Question: I am having couple of problems with implementing 'login form in bootstrap 3 in navbar'.
I have attached the image below:
1. I want "Remember me" and "Forgot password" to align with input boxes for username and password right below it. but they are not well-aligned.
2. The color on "forgot password" is blue which I want it to be white (or red).
3. The font of the "Remember me" and "forgot password" are inconsistent with placeholders I placed in form.
how can I fix these issues?
'''
<div class="navbar-collapse collapse">
<form class="navbar-form navbar-right" role="form" action="" method="post">
{% csrf_token %}
<div class="form-group {% if login_failed %} has-error {% endif %}">
{{ form.username.label_tag }}
<input type="text" placeholder="Uname or Email" class="form-control input-sm" {% if login_failed %}
id = "inputError" {% endif %} name="username">
</div>
<div class="form-group {% if login_failed %} has-error {% endif %}">
<input type="password" placeholder="Password" class="form-control input-sm" name="password"
{% if login_failed %} id = "inputError" {% endif %}>
</div>
<button type="submit" class="btn btn-success">Sign in</button><br>
<div class="form-group">
<div class="col-xs-12">
<label><input type="checkbox" value="remember-me">Remember me</label>
<label><a class="help-inline" href="{% url 'django.contrib.auth.views.password_reset' %}">Forgot password?</a></label>
</div>
</div>
'''

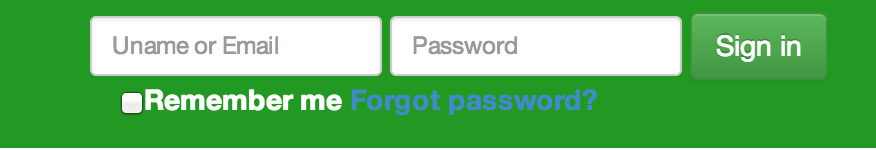
Answer: Replace the class "navbar-form" by "form-inline" in tag .
Like said, apply a class directly to the tag "Forgot password", or more generally :
'''
.navbar-collapse a{color:red}
'''
<URL>